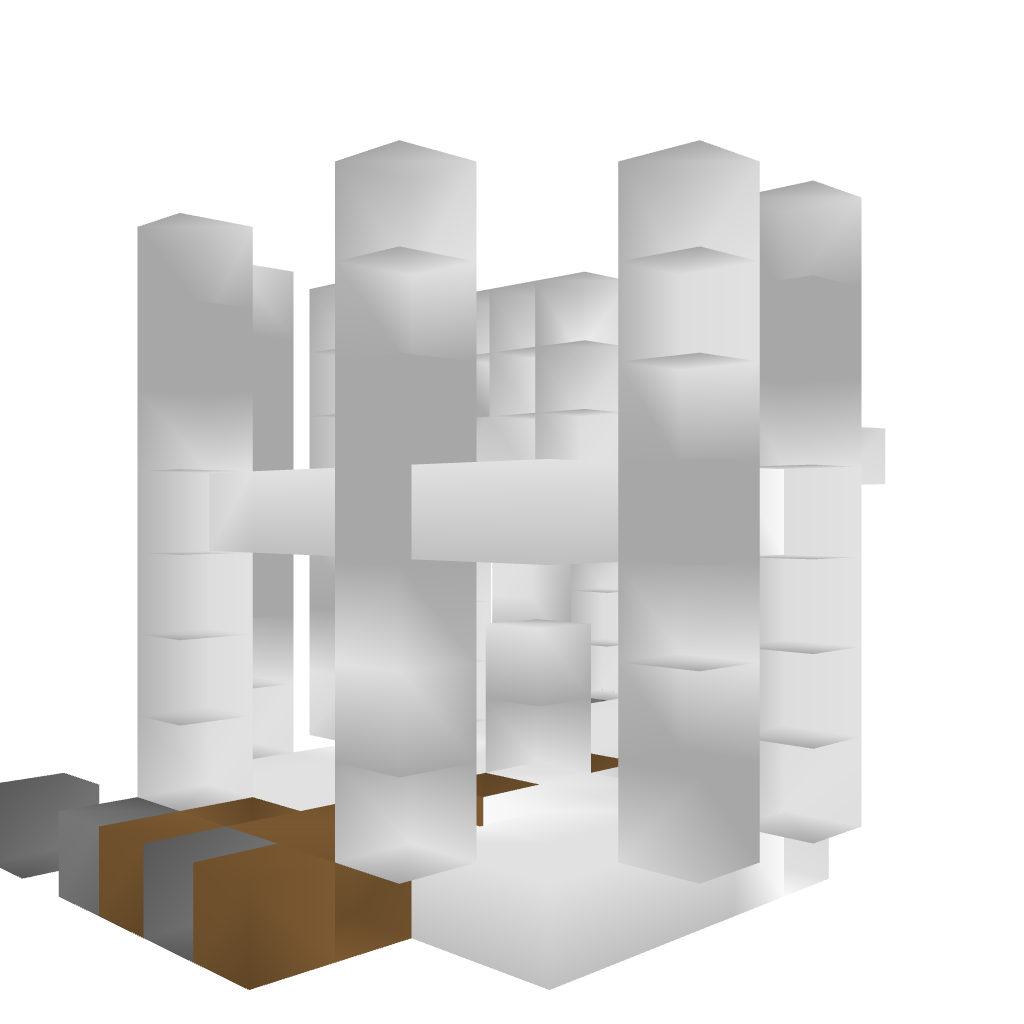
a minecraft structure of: Modern House #1 bad low quality